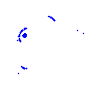
Particle: pion